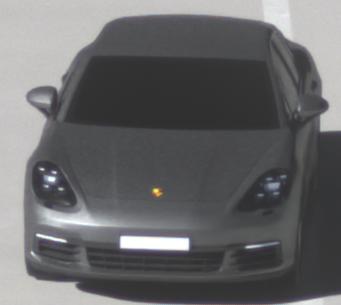
Make: Porsche
Model: Panamera
Detailed model: Panamera (971)
Model produced from: 2016/11
Model produced until: 2018/08
Doors: 5
Color: gray
Road condition: wet road
Daytime: morning or afternoon
Contrast: high contrast